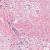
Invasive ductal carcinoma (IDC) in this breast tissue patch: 1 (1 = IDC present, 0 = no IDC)